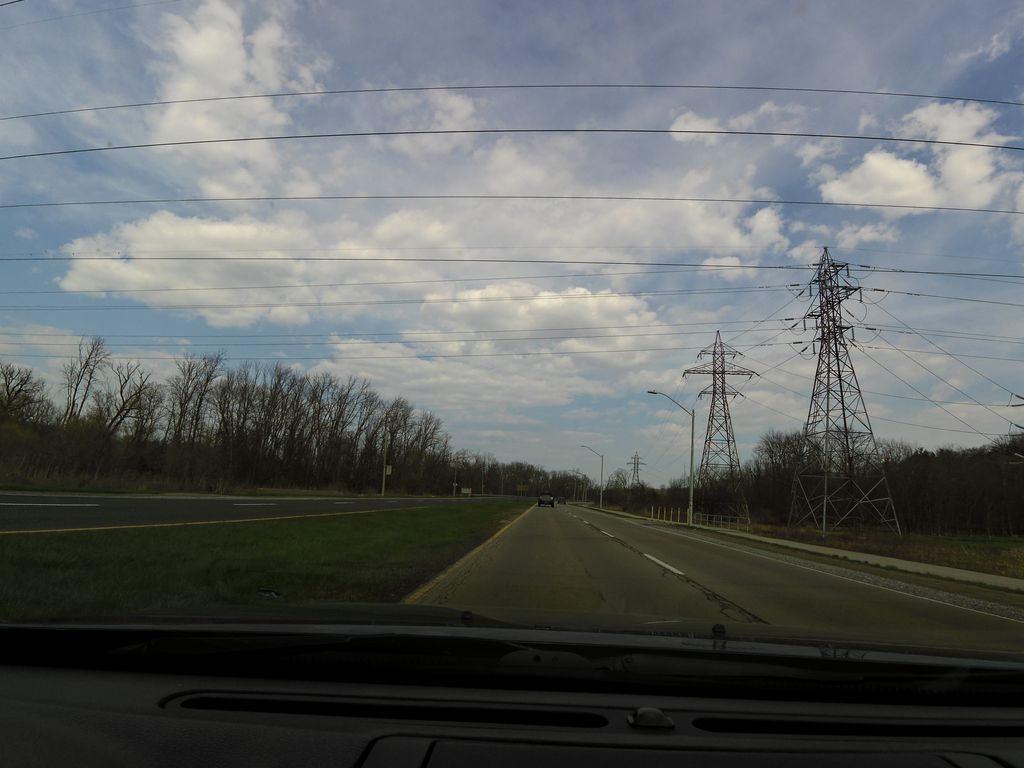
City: hamilton